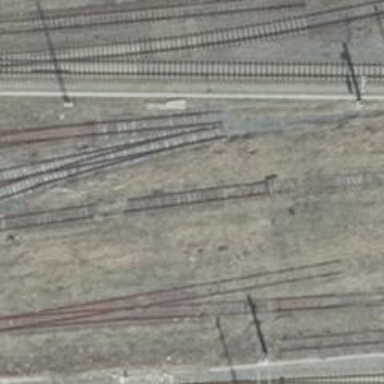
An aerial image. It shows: Railway switch.